Field crop: maize
Growth stage: 1
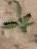
Species: atriplex